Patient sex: F
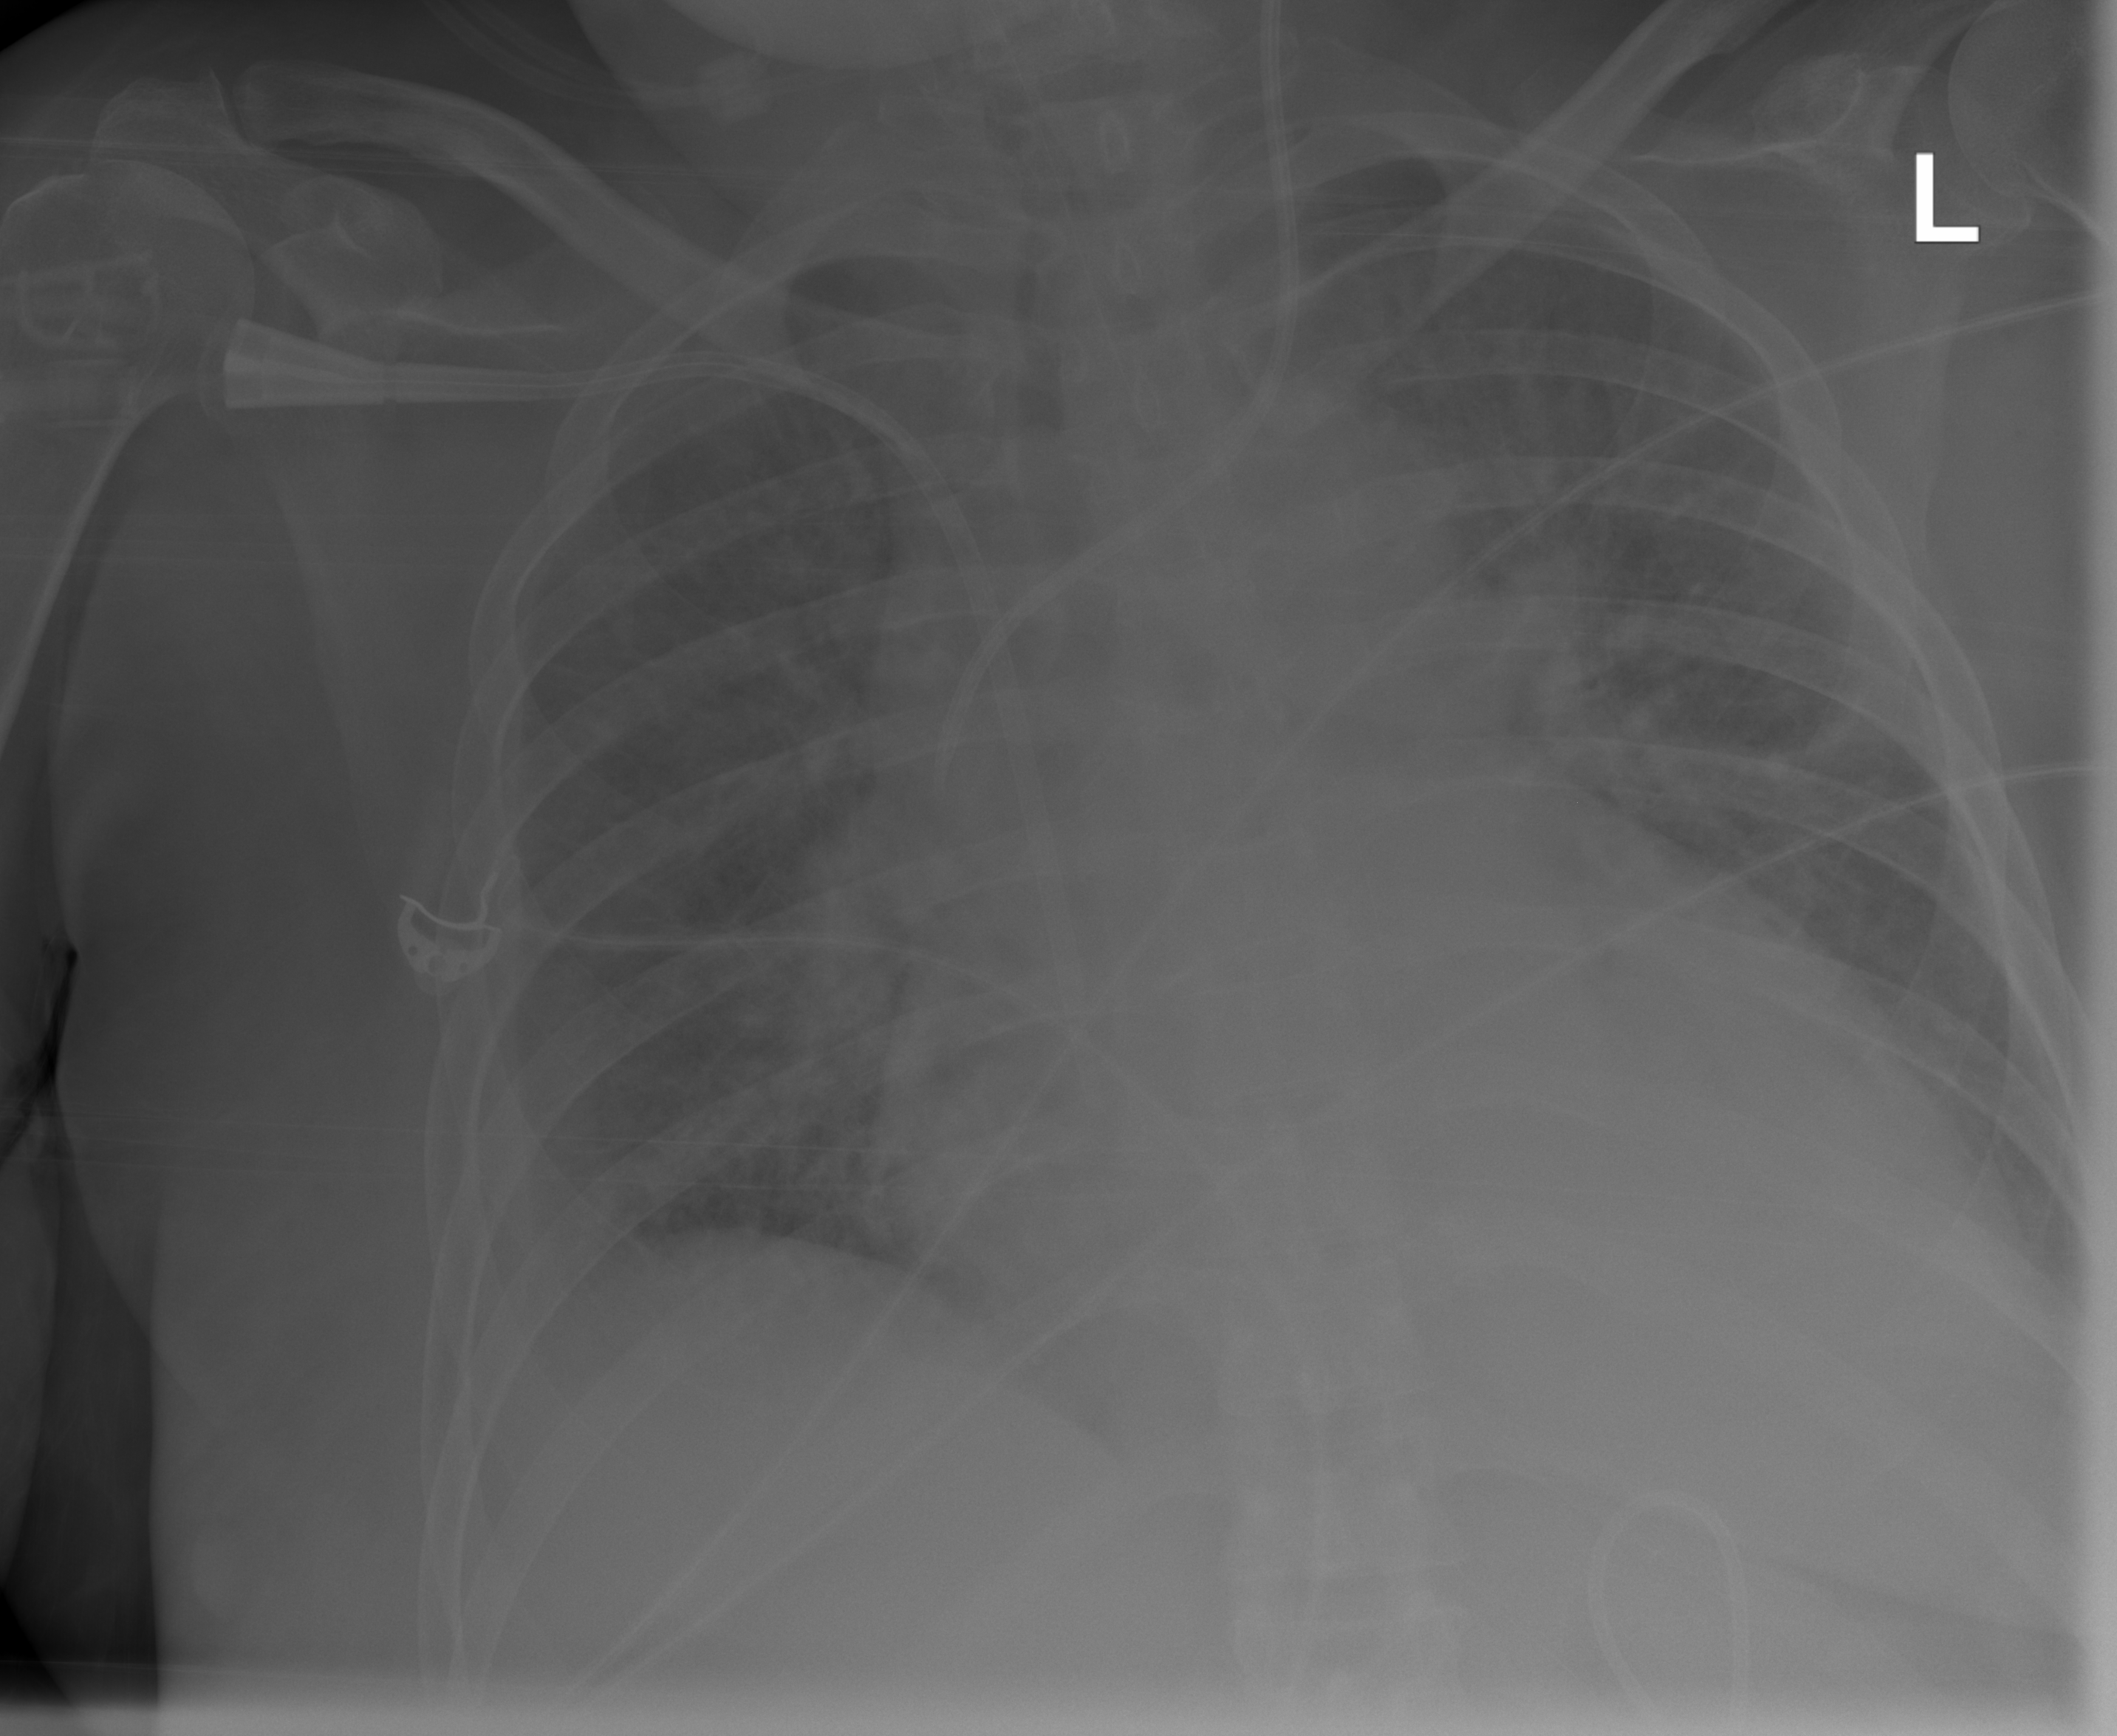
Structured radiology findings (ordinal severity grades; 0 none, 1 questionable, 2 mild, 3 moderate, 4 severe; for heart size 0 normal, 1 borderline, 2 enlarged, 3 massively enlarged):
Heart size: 2
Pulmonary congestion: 2
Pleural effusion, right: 2
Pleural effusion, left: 2
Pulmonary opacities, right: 0
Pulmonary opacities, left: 0
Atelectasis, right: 2
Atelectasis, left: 2